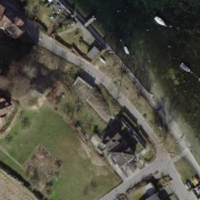
EUNIS habitat code: 54
Species observed at this site:
Sambucus nigra
Fulica atra
Picus viridis